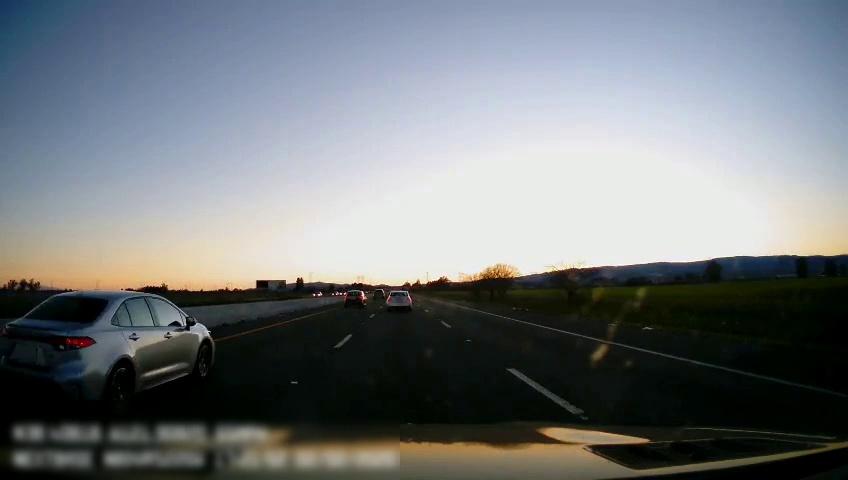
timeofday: Day
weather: Sunny
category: Drivable Space
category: Vehicles | Car
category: Vehicles | Car
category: Vehicles | SUV
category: Vehicles | Car
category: Vehicles | Car
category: Lanes | Current Lane
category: Lanes | Current Lane
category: Lanes | Alternate Lane
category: Lanes | Alternate Lane